Question: In my Program I wrote a Subclass of 'List' here called 'BetterList'.
The debugger shows both as follows:

Can I override something so that 'BetterList' is displayed properly?
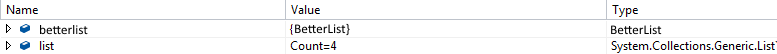
Answer: Assuming the new class exposes a 'Count' property, You can add the <URL> to the class to show the property while debugging
'''
[DebuggerDisplay("Count = {Count}")]
public class BetterList: List<SomeType> {
//...
public int Count { get; }
}
'''
For more complex display scenarios review <URL>
> <URL> specifies a proxy, or stand-in, for a type and changes the way the type is displayed in debugger windows. When you view a variable that has a proxy, the proxy stands in for the original type in the display. The debugger variable window displays only the public members of the proxy type. Private members are not displayed.
'''
[DebuggerDisplay("Count = {Count}")]
[DebuggerTypeProxy(typeof(BetterListDebuggerView))]
public class BetterList: List<SomeType> {
//...
public int Count { get; }
internal class BetterListDebuggerView {
private BetterList list;
public BetterListDebuggerView(BetterList list) {
this.list = list;
}
[DebuggerBrowsable(DebuggerBrowsableState.RootHidden)]
public SomeType[] Items {
get {
return list.ToArray();
}
}
}
}
'''